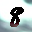
Label: 8